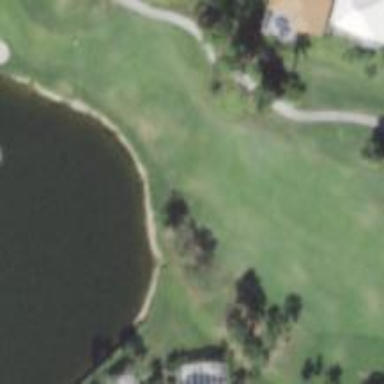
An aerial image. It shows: View of golf hole.